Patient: sex F, age 62
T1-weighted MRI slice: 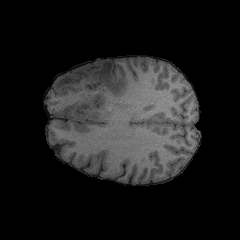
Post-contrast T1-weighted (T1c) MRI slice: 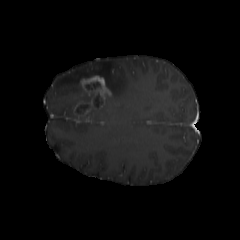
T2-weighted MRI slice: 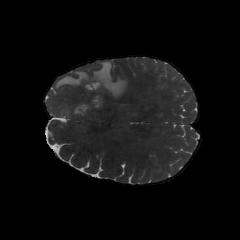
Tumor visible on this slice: yes
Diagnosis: Glioblastoma, IDH-wildtype
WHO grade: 4